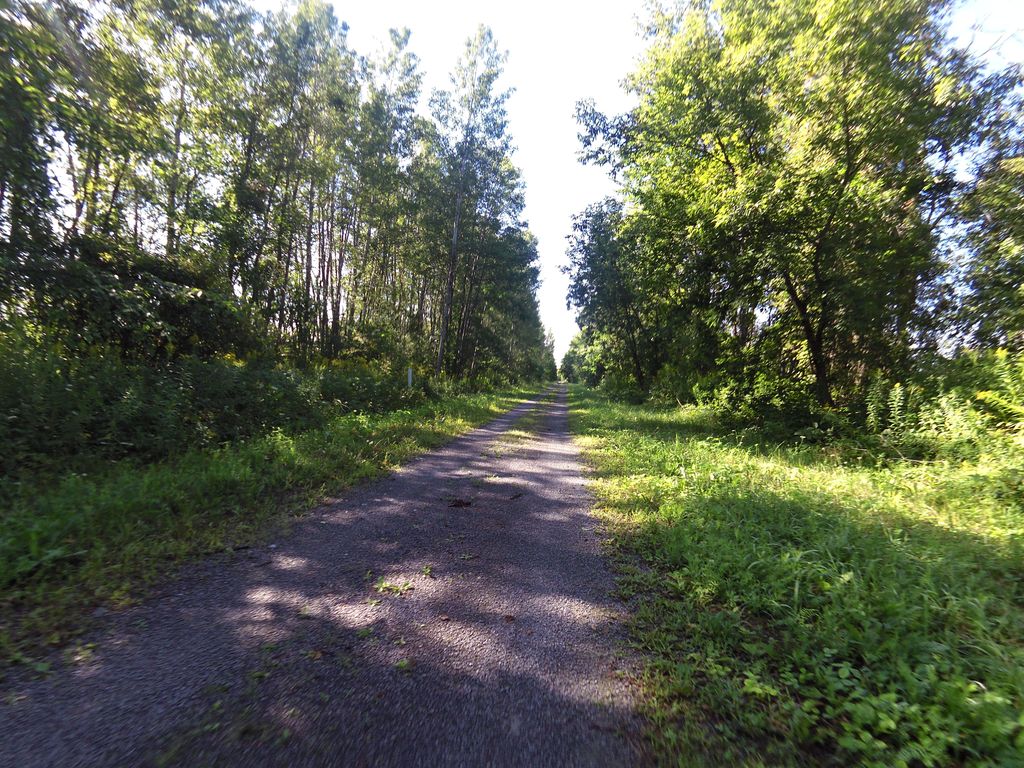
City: ottawa-gatineau